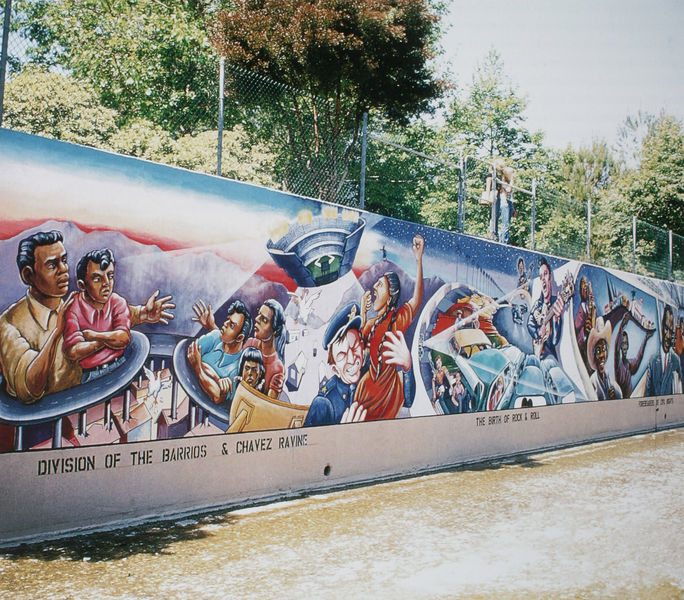
Titel: Divison of the Barrios & Chavez Ravine / The Birth of Rock&Roll
Künstler: Judith Baca
Standort: Van Nuys (California)
Institution: Tujunga Flood Control Channel
Schlagwörter: berg, blau, mann, schatten, weiß, bäume, frauen, gelb, grün, menschen, bunt, frau, grau, licht, männer, schwarz, straße, säulen, rot, weg, zaun, wand, signatur, gebüsch, kind, gitarre, wald, schrift, perspektive, zöpfe, berge, modern, mauer, amerika, detail, foto, fotografie, photographie, farbige, soldat, plakat, matrose, photo, feiertag, usa, wandbild, englisch, division, barrikade, maschendraht, maschendrahtzaun, abschnitt, südamerika, graffiti, sombrero, afroamerikaner, mexikaner, raumschiff, streetart, elvis, berin, amekikanischer künstler, barros, die mauer in berlin, division of the barros, division of the barros & chave, divison, grafitty